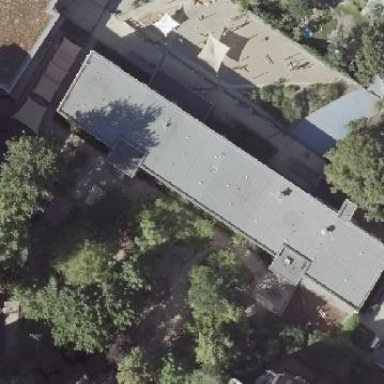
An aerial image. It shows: Kindergarten.